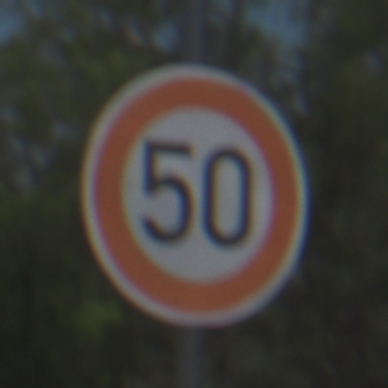
Verkehrszeichen: Geschwindigkeit50
Umgebung: Outdoor, Nature
Tageszeit: Midday
Wetter: Clear
Licht: Natural
Jahreszeit: NotSpecified
Kontrast: HighContrast